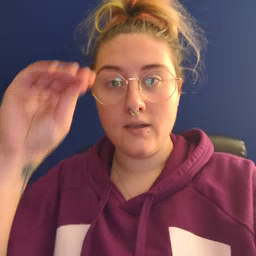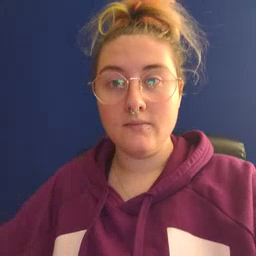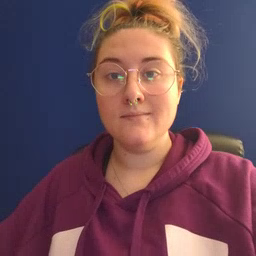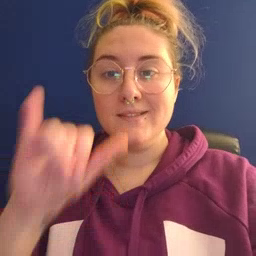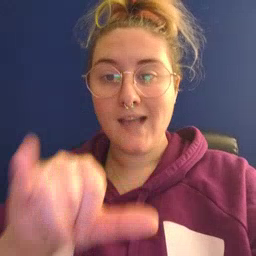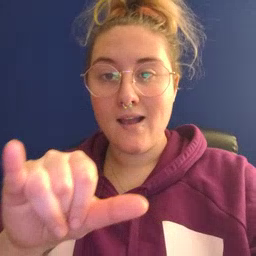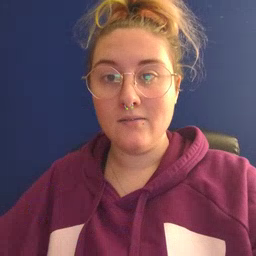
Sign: stay